Question: I am just testing some code at the moment, although when calling the StartRemoveDuplicate (when its compiled) an Exception is thrown, complaining about illegal characters:

My code is as follows:
'''
class Program
{
static void Main(string[] args)
{
foreach (string exename in System.IO.File.ReadAllLines("test.txt"))
{
Process.Start("test.exe", """ + exename + """).WaitForExit();
}
StartRemoveDuplicate();
}
private static void RemoveDuplicate(string sourceFilePath, string destinationFilePath)
{
var readLines = File.ReadAllLines(sourceFilePath, Encoding.Default);
File.WriteAllLines(destinationFilePath, readLines.Distinct().ToArray(), Encoding.Default);
}
private static void StartRemoveDuplicate()
{
RemoveDuplicate("C: est.txt", "C: est2.txt");
}
}
'''
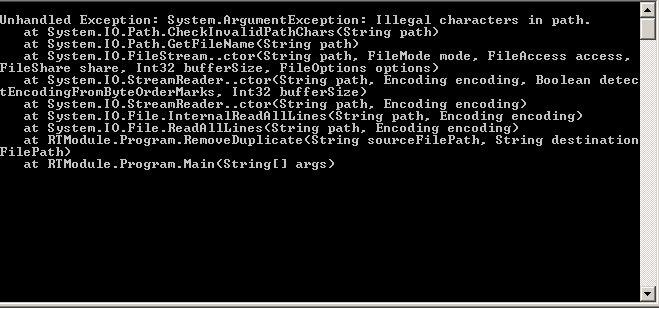
Answer: Try to use @ before the string like :
'''
@"C: est.txt"
'''
or to escpe the "" caracter
'''
"C:\test.txt"
'''